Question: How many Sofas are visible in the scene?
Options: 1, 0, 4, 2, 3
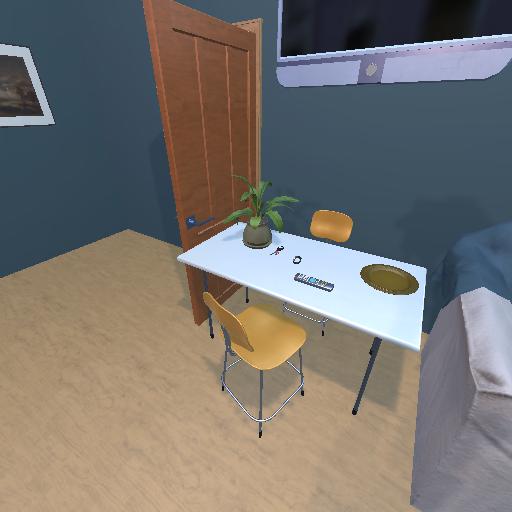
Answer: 1